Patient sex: F
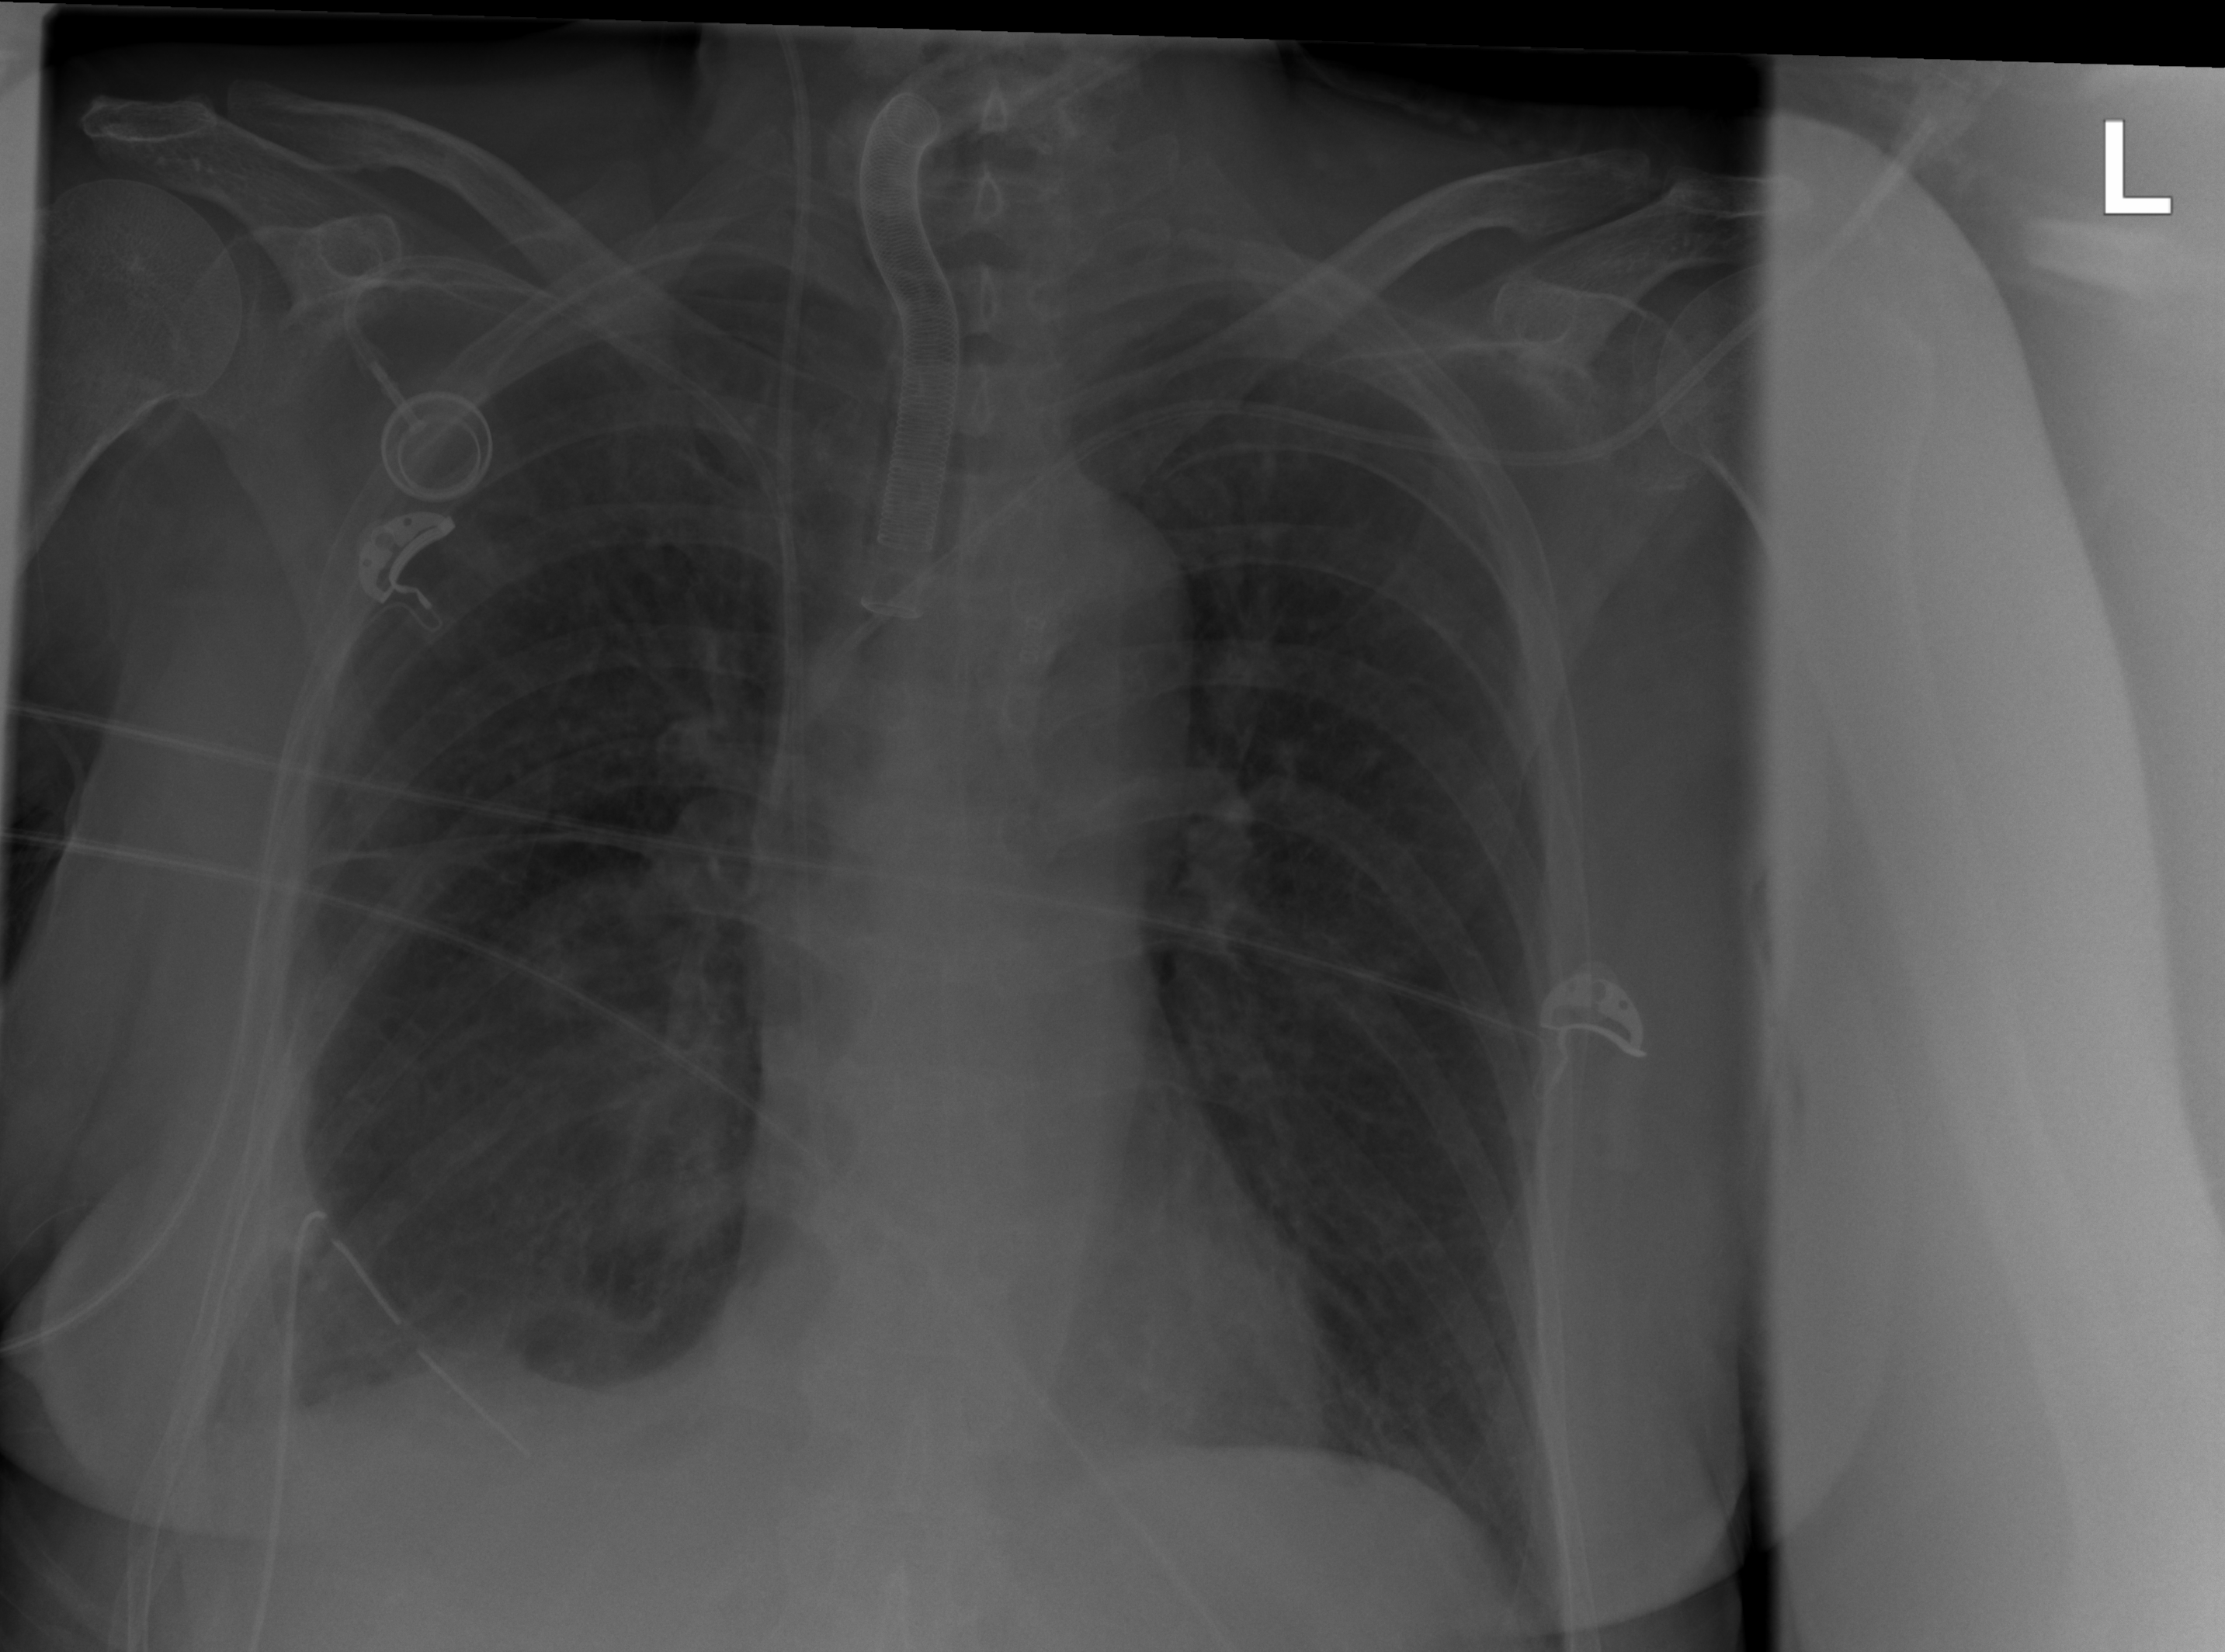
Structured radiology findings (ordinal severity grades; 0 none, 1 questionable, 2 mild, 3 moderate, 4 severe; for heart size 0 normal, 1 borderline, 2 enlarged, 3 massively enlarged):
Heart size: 0
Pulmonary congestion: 0
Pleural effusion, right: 2
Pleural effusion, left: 1
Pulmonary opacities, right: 0
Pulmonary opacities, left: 0
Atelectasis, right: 2
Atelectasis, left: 2